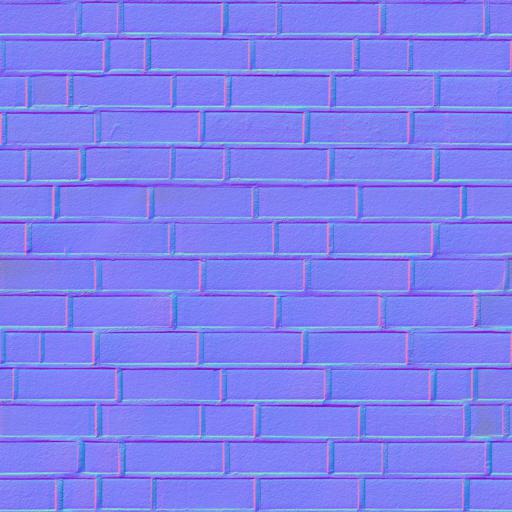
brick bricks modern orange red wall